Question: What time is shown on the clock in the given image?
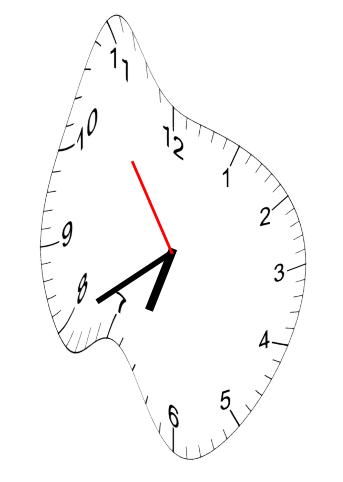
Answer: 06:39:54